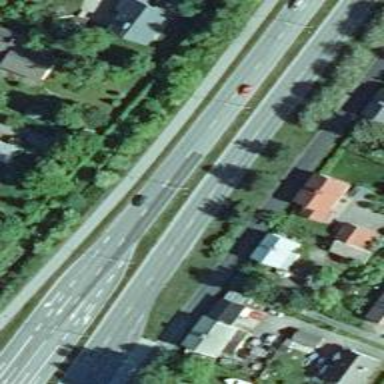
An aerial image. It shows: Asphalt road classified as primary highway.